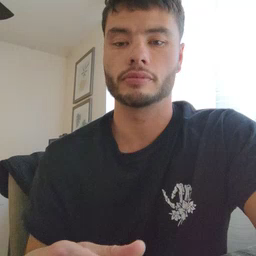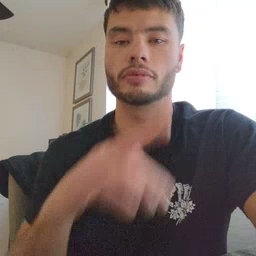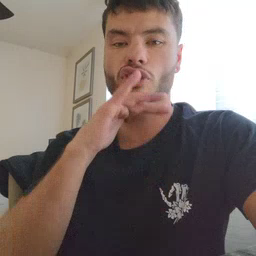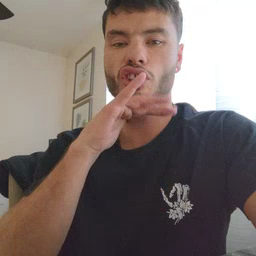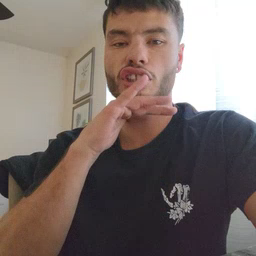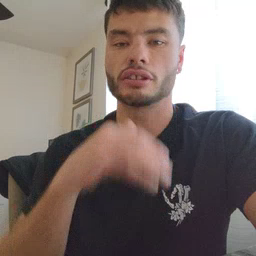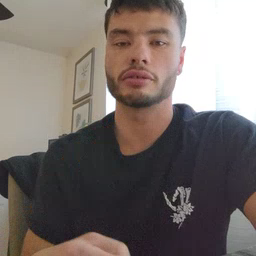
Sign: dirty